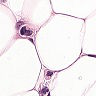
Metastatic tissue present: yes